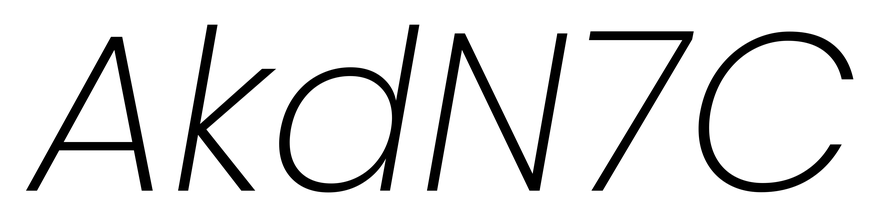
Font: Poppins-ExtraLightItalic